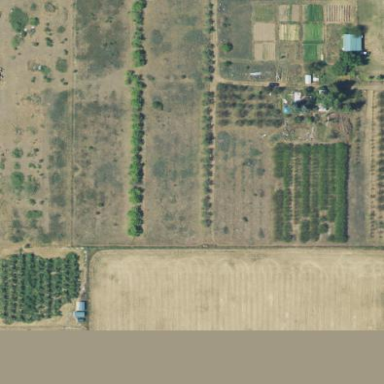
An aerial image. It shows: Orchard.